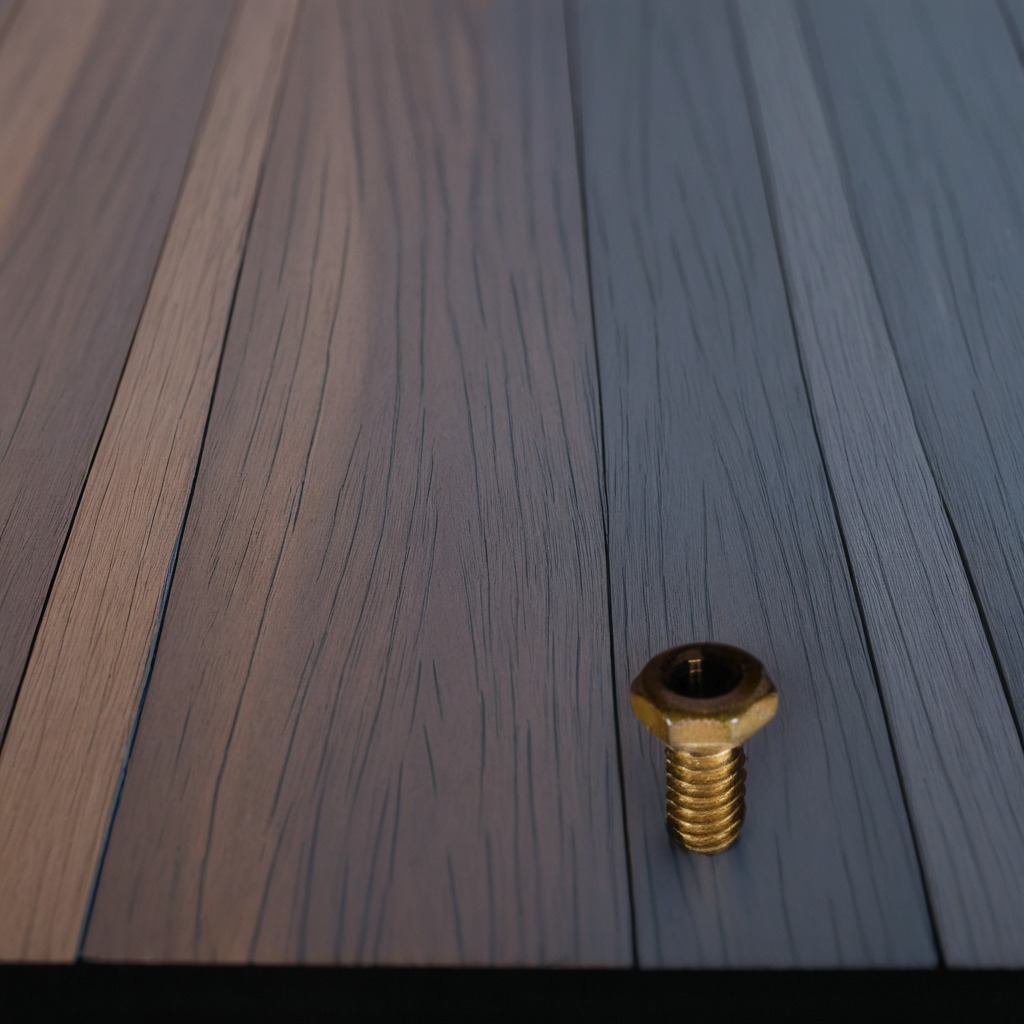
A metal screw is lying on the old table in the garage at twilight.